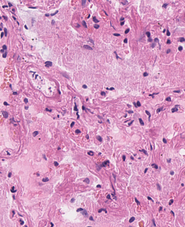
Tumor epithelial tissue: no
Tumor-associated stroma tissue: no
Normal tissue: yes